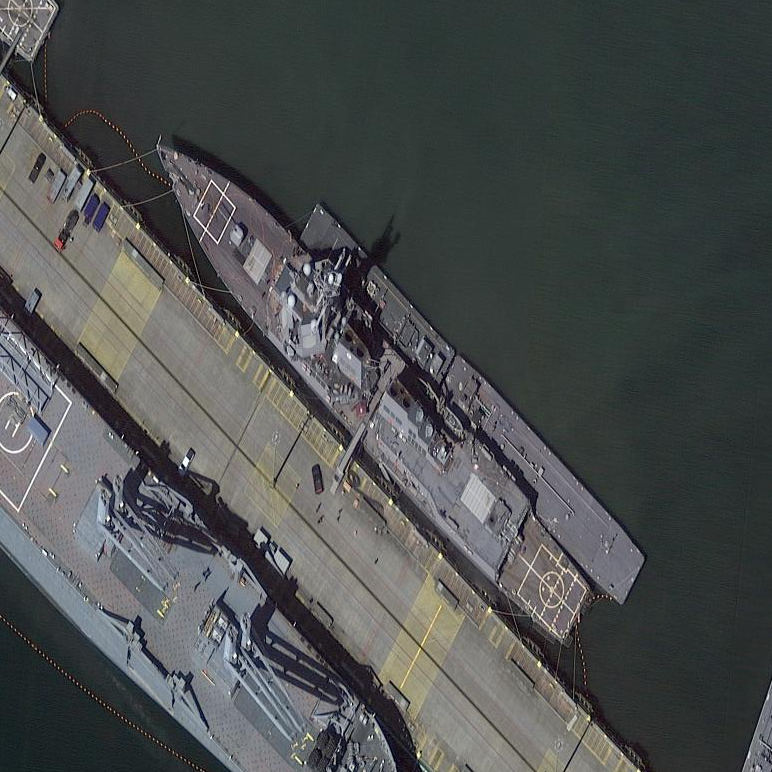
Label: destroyer